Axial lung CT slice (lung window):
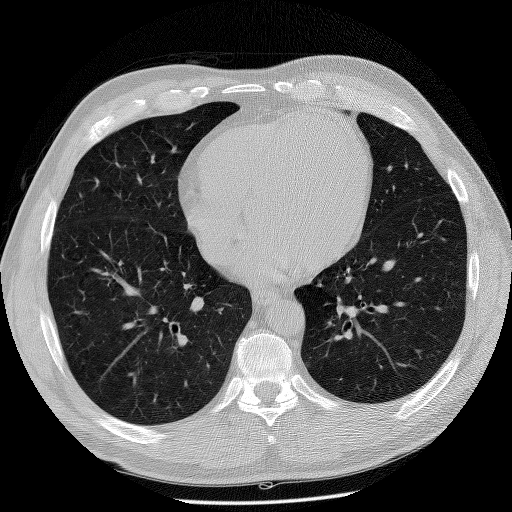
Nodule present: yes
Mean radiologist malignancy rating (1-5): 2.5